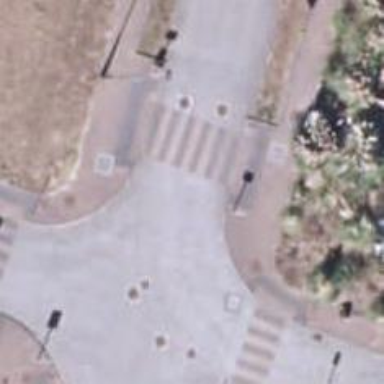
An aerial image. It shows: Zebra crossing on the road.